Question: I can't find a way to get this result:
'''
|-------------|--------|
| username | rank |
--------------|--------|
| takami | 25 |
| mnk | 24 |
------------------------
'''
I need a list of all users with it's ranks, where the rank is a SUM of count of all questions and answers made by that user, can someone help me making the query?, i tried for hours and i can't make a query get this result.

Thanks very much
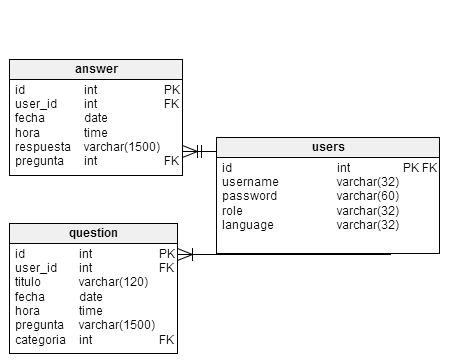
Answer: I believe there will be answers using sub-queries, but I would like to give you a answer without sub-queries:
'''
SELECT user.name, count(distinct question.id) + count(distinct answer.id) from user
left join
answer on user.id = answer.user_id
left join
question on user.id =question.user_id
group by user.name
'''
Please have a look at the <URL>